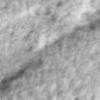
Label: no_change